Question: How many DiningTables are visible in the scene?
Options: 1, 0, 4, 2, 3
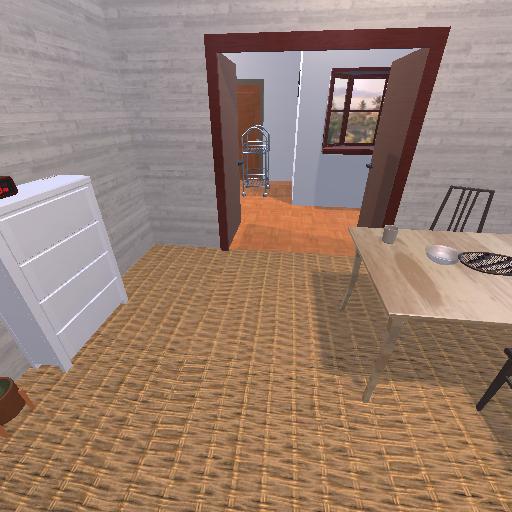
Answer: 1